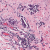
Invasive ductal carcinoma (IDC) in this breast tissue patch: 1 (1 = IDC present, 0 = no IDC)